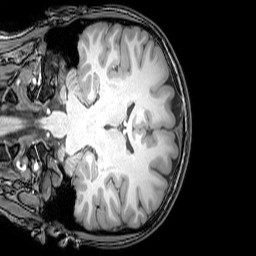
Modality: T1w
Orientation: coronal
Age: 21
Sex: female
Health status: healthy
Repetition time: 0.081 s
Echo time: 0.037 s